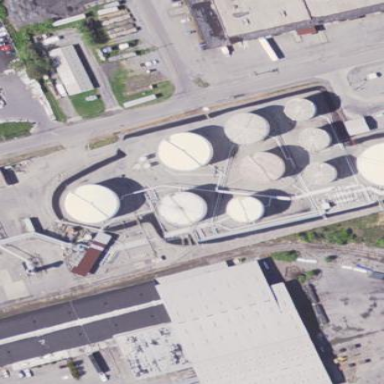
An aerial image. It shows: Industrial area.